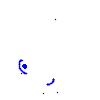
Particle: electron